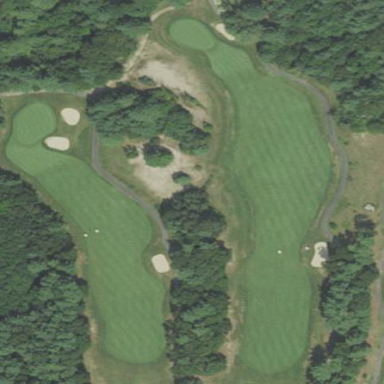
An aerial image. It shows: Grassy area designated as golf fairway.